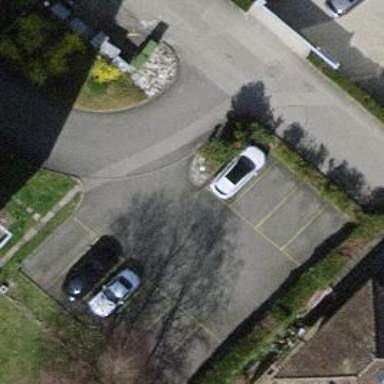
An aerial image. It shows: Asphalt parking aisle designated as service road.